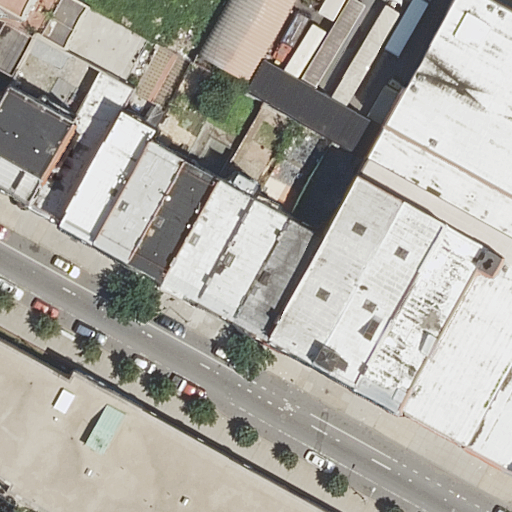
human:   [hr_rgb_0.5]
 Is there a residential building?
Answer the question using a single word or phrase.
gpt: yes

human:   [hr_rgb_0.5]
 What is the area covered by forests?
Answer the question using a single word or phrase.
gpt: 0m2

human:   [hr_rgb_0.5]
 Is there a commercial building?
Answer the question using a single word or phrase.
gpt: no

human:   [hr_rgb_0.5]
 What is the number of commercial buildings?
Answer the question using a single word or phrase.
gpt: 0

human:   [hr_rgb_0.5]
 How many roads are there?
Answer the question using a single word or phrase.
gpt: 1

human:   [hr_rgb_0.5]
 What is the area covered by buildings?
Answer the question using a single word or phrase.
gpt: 7519m2

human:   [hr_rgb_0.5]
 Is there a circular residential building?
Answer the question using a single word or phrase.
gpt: no

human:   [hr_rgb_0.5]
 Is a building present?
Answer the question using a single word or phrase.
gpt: yes

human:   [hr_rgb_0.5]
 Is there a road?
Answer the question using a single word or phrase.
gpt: yes

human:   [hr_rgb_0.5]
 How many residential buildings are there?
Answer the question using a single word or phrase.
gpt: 21

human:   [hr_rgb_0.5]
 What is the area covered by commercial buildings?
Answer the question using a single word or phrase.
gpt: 0m2

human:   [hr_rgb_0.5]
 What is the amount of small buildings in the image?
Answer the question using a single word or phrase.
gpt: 4

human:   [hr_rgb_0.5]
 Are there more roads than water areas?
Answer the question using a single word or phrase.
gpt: yes

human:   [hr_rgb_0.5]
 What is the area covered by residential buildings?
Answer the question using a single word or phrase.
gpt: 4808m2

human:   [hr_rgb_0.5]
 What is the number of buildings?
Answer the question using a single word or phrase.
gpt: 22

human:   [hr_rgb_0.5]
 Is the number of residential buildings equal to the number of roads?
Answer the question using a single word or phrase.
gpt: no

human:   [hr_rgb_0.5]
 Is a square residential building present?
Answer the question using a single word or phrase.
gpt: no

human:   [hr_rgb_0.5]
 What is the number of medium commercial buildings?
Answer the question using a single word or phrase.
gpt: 0

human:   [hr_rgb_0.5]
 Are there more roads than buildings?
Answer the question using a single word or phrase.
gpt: no

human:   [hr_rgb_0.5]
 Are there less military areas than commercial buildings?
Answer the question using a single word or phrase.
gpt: no

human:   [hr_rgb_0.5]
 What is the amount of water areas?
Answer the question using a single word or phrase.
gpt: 0

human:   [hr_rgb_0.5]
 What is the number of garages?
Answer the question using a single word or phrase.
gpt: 0

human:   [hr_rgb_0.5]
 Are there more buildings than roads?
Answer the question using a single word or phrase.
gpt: yes

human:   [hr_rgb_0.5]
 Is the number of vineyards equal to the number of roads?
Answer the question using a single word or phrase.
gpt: no

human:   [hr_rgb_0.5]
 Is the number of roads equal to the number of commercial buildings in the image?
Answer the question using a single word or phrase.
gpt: no

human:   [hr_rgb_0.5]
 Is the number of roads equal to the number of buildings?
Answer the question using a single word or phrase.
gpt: no

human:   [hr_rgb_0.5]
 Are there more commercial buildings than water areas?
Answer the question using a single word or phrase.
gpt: no

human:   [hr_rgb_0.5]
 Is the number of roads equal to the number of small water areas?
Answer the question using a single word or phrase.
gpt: no

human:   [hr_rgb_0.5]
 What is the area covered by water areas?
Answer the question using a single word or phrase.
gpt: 0m2

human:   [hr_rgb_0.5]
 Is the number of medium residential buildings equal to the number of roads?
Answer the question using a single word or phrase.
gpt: no

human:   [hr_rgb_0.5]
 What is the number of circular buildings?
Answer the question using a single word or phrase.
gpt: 0

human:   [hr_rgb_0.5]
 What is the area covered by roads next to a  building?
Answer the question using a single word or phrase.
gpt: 0m2

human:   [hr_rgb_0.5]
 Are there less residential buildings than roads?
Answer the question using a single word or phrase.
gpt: no

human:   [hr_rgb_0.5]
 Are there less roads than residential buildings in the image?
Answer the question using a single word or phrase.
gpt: yes

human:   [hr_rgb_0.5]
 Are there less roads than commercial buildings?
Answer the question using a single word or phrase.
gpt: no

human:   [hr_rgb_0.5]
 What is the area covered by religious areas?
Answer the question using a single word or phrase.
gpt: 0m2

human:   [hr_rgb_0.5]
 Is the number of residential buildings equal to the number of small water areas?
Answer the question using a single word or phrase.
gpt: no

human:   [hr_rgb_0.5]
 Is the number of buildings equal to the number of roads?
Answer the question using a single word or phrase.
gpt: no

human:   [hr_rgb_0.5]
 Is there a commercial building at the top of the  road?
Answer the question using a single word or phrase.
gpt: no

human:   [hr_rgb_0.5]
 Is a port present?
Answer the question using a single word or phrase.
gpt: no

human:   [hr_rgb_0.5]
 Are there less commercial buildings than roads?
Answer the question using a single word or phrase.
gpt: yes

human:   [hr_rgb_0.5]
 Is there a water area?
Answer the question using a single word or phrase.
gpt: no

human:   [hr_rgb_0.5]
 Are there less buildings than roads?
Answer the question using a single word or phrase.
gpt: no

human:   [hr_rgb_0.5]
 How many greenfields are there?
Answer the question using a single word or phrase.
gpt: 0

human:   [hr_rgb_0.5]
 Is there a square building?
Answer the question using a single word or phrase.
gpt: no

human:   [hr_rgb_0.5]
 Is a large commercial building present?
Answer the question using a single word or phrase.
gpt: no

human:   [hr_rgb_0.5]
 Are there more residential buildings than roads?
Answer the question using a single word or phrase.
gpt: yes

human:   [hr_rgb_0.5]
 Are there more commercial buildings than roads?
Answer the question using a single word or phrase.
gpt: no

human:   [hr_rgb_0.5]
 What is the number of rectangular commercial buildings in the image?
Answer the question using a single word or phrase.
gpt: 0

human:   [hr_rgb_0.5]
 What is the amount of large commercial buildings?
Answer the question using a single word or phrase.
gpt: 0

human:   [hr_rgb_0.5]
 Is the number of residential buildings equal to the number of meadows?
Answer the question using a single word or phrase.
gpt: no

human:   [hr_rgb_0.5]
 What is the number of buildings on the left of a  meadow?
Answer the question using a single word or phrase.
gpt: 0

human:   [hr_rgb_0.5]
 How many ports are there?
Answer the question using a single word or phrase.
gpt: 0

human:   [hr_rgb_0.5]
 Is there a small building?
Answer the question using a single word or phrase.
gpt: yes

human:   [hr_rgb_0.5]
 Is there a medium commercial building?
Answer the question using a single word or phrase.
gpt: no

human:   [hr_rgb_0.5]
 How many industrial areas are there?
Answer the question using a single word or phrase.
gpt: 0

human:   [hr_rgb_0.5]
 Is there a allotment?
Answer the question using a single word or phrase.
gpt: no

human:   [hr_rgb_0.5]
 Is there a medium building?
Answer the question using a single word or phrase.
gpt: yes

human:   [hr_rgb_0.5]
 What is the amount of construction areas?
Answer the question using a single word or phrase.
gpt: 0

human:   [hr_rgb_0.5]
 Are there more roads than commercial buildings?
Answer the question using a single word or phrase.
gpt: yes

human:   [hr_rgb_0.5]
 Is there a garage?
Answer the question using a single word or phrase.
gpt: no

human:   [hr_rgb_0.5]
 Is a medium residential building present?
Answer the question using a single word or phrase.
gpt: yes

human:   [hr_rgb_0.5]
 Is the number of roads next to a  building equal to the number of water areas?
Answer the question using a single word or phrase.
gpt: no

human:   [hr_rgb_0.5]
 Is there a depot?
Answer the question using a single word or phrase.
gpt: no